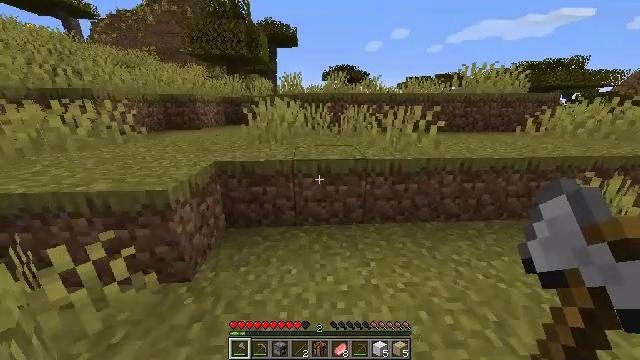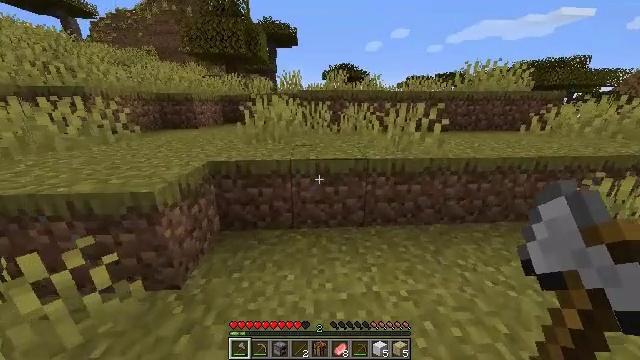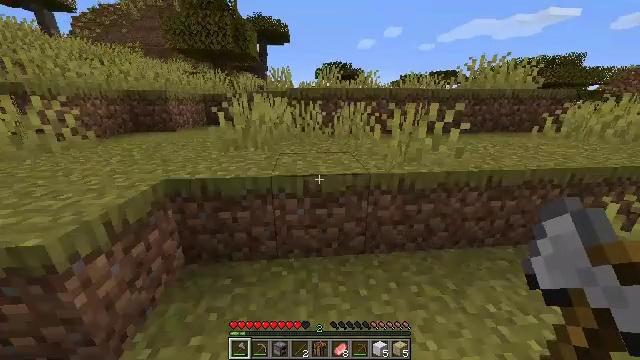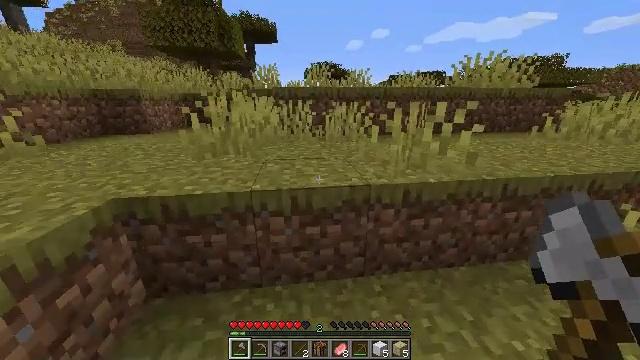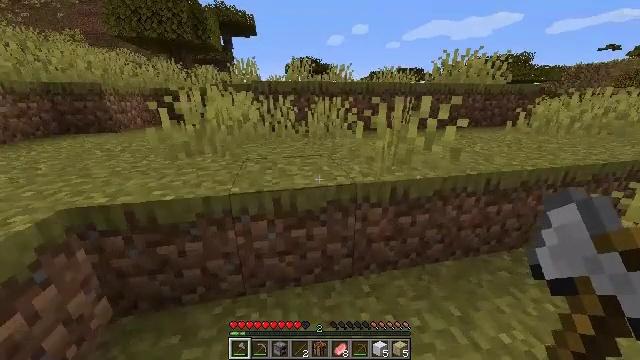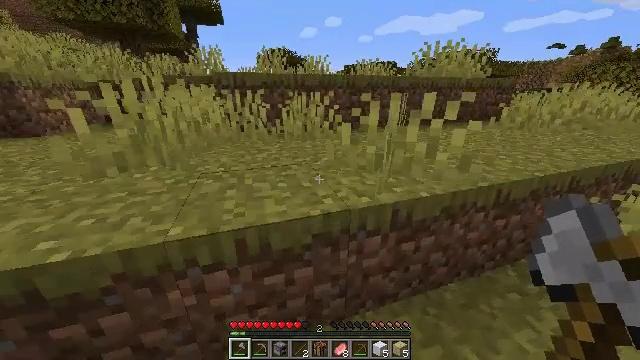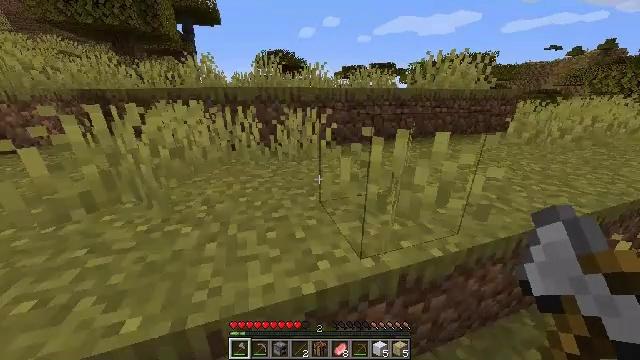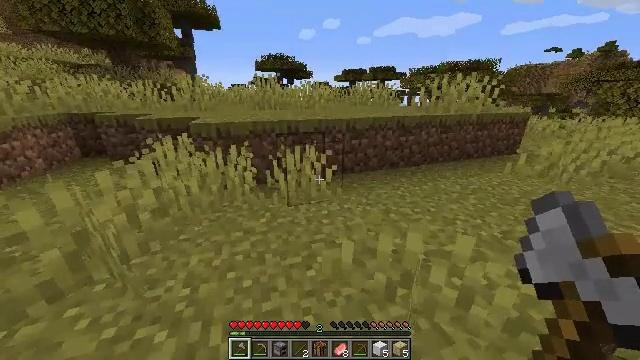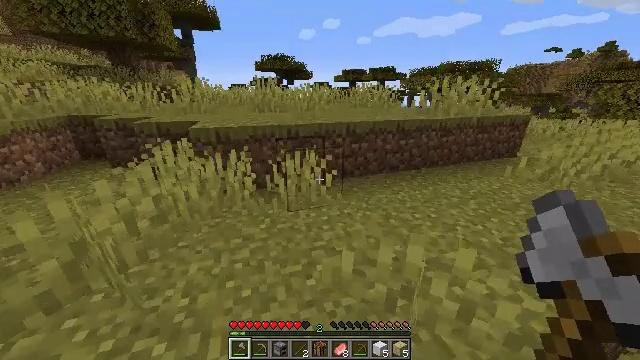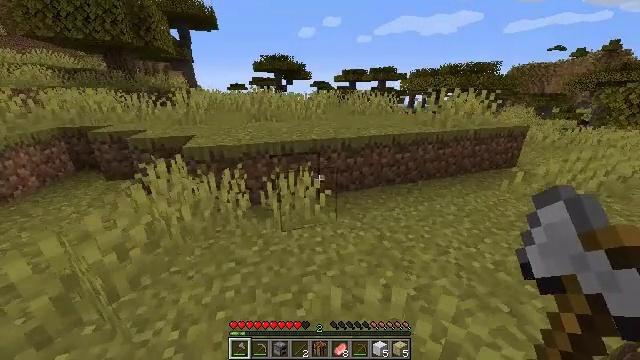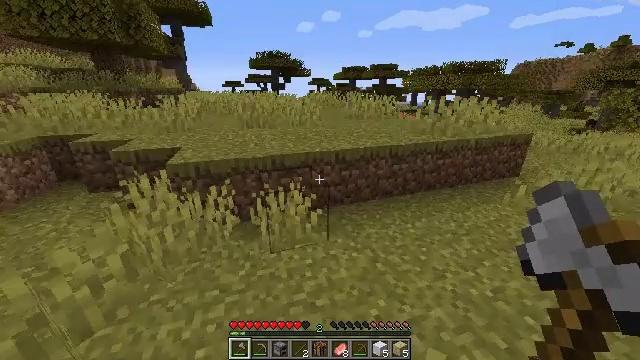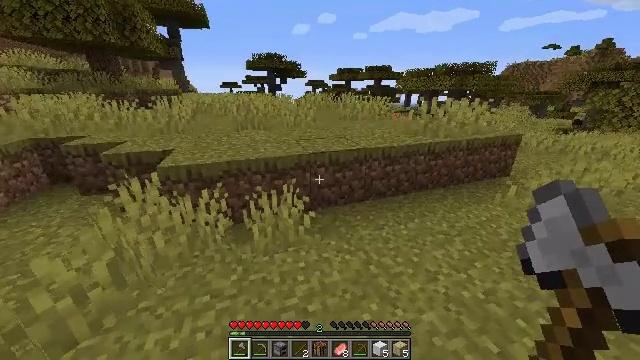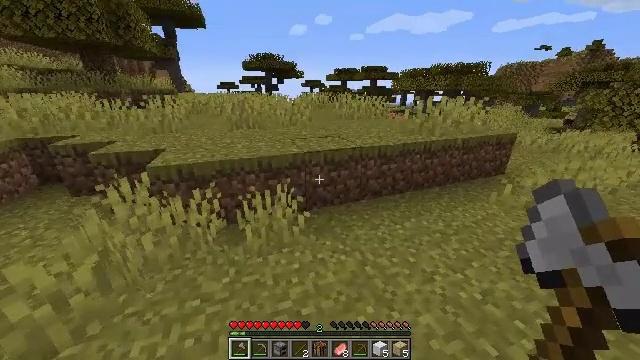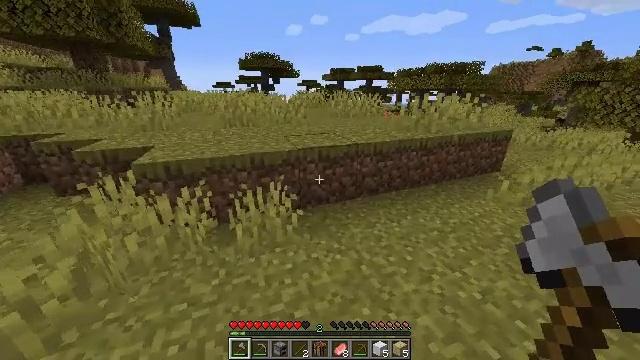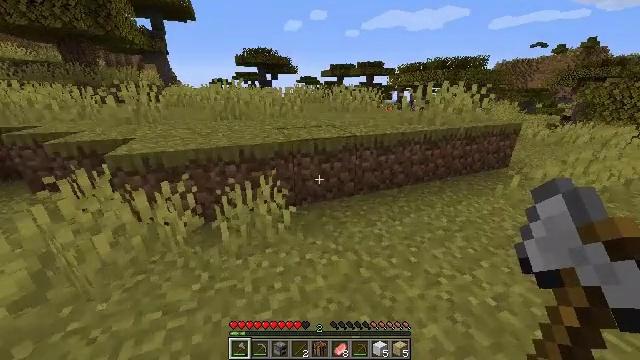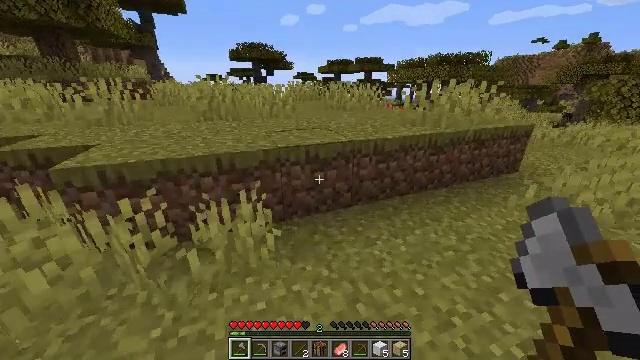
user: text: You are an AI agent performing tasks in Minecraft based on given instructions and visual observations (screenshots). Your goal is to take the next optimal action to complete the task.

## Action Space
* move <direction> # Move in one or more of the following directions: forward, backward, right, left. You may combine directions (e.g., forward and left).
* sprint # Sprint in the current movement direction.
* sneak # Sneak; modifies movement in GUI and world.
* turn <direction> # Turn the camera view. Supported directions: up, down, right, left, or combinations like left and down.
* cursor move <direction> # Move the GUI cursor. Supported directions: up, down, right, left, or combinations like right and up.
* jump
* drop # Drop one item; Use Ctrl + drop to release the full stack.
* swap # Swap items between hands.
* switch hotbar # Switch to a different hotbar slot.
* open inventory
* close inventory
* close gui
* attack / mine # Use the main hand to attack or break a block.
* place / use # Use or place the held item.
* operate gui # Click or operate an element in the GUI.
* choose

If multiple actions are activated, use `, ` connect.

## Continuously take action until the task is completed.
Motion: motion action
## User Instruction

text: Combat the pig.
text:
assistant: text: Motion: move forward, sprint, jump
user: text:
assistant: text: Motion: move forward, sprint, turn right
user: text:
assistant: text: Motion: move forward, sprint, turn right
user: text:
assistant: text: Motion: move forward, sprint, turn right and down
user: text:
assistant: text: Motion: move forward, sprint, turn right and down
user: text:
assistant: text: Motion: move forward, sprint, jump
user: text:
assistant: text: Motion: move forward, sprint, jump
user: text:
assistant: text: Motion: move forward, sprint, jump
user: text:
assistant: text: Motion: move forward, sprint, jump
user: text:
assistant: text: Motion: move forward, sprint, jump
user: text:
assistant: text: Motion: move forward, sprint, jump
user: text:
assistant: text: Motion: move forward, sprint, jump
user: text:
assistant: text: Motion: move forward, sprint, jump
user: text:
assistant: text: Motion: move forward, sprint, jump
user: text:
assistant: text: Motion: move forward, sprint, jump
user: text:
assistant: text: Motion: move forward, sprint, jump
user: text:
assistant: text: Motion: move forward, sprint, jump
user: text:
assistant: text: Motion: move forward, sprint, jump
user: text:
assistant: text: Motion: move forward, sprint, jump
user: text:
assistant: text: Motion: move forward, sprint, jump
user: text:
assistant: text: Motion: move forward, sprint, jump
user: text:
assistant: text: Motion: move forward, sprint, jump
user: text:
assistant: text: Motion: move forward, sprint, jump
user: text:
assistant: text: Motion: move forward, sprint, jump
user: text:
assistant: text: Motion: move forward, sprint, jump
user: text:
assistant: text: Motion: move forward, sprint, jump
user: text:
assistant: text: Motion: move forward, sprint, jump
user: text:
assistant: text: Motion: move forward, sprint, jump
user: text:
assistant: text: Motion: move forward, sprint, jump
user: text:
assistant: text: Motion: move forward, sprint, jump